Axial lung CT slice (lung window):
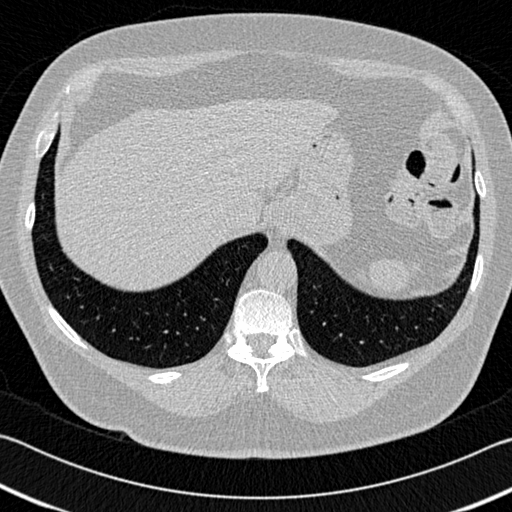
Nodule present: no